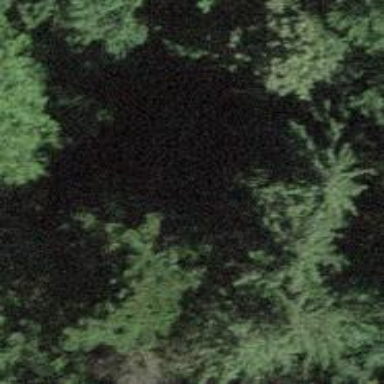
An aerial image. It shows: Tunnel.